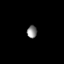
Tissue: prostate
Cell type: Myeloid cells
Senescence score: 0.7486
Nuclear area (px): 118
Mean DAPI intensity: 138.754